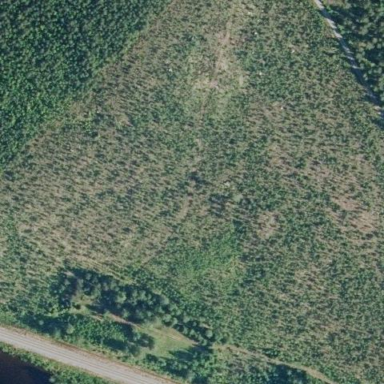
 likely man-made clearing in the landscape."